Interaction volume radius: 10 \u00c5
Interaction volume height: 10 \u00c5
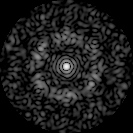
Disorder parameter: 0.8242